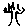
Label: tree